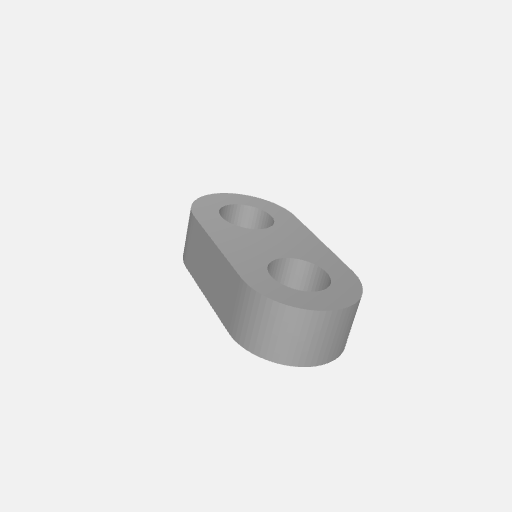
Part: FlatBeam2H